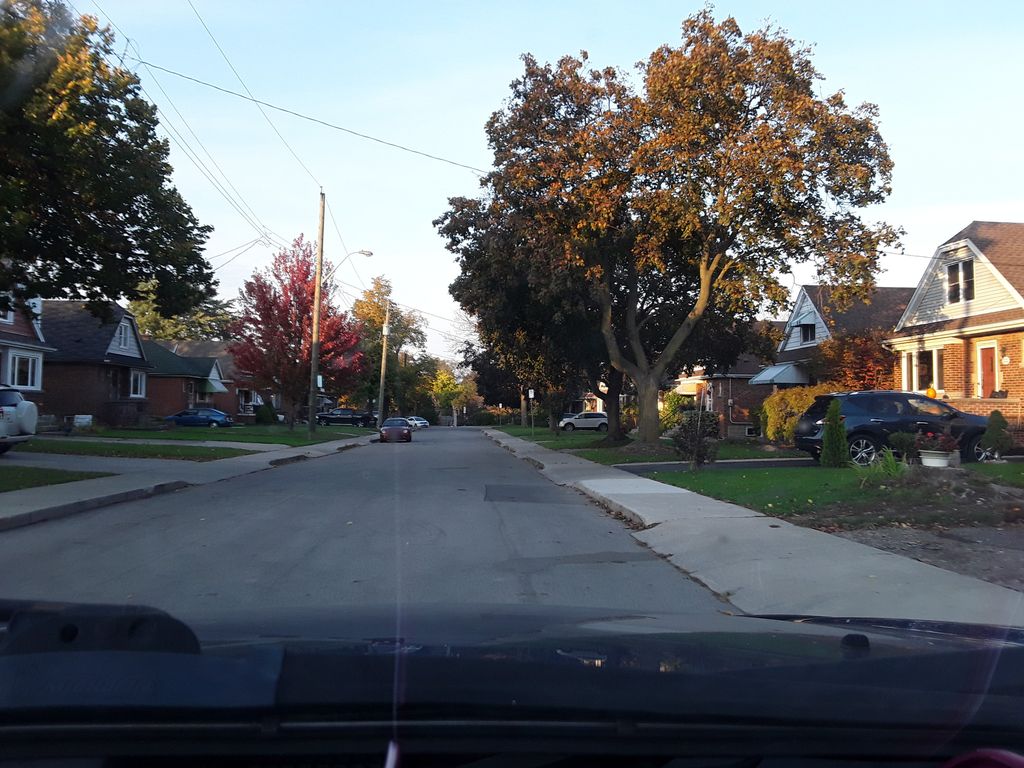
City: hamilton